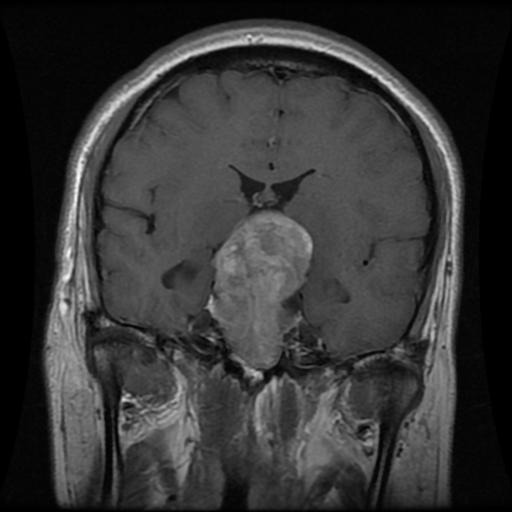
Label: pituitary